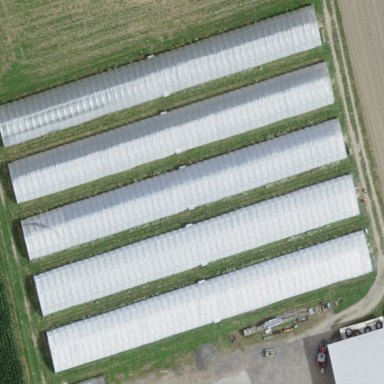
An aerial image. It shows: Greenhouse.